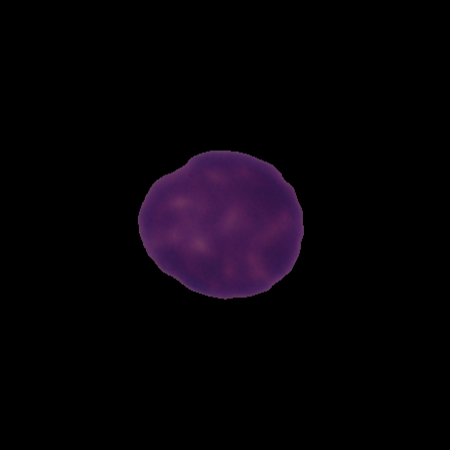
Label: healthy